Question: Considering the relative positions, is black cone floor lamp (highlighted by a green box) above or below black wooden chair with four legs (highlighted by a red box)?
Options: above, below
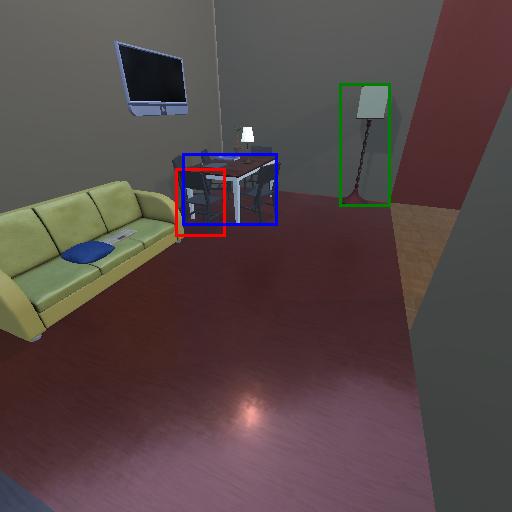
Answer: above